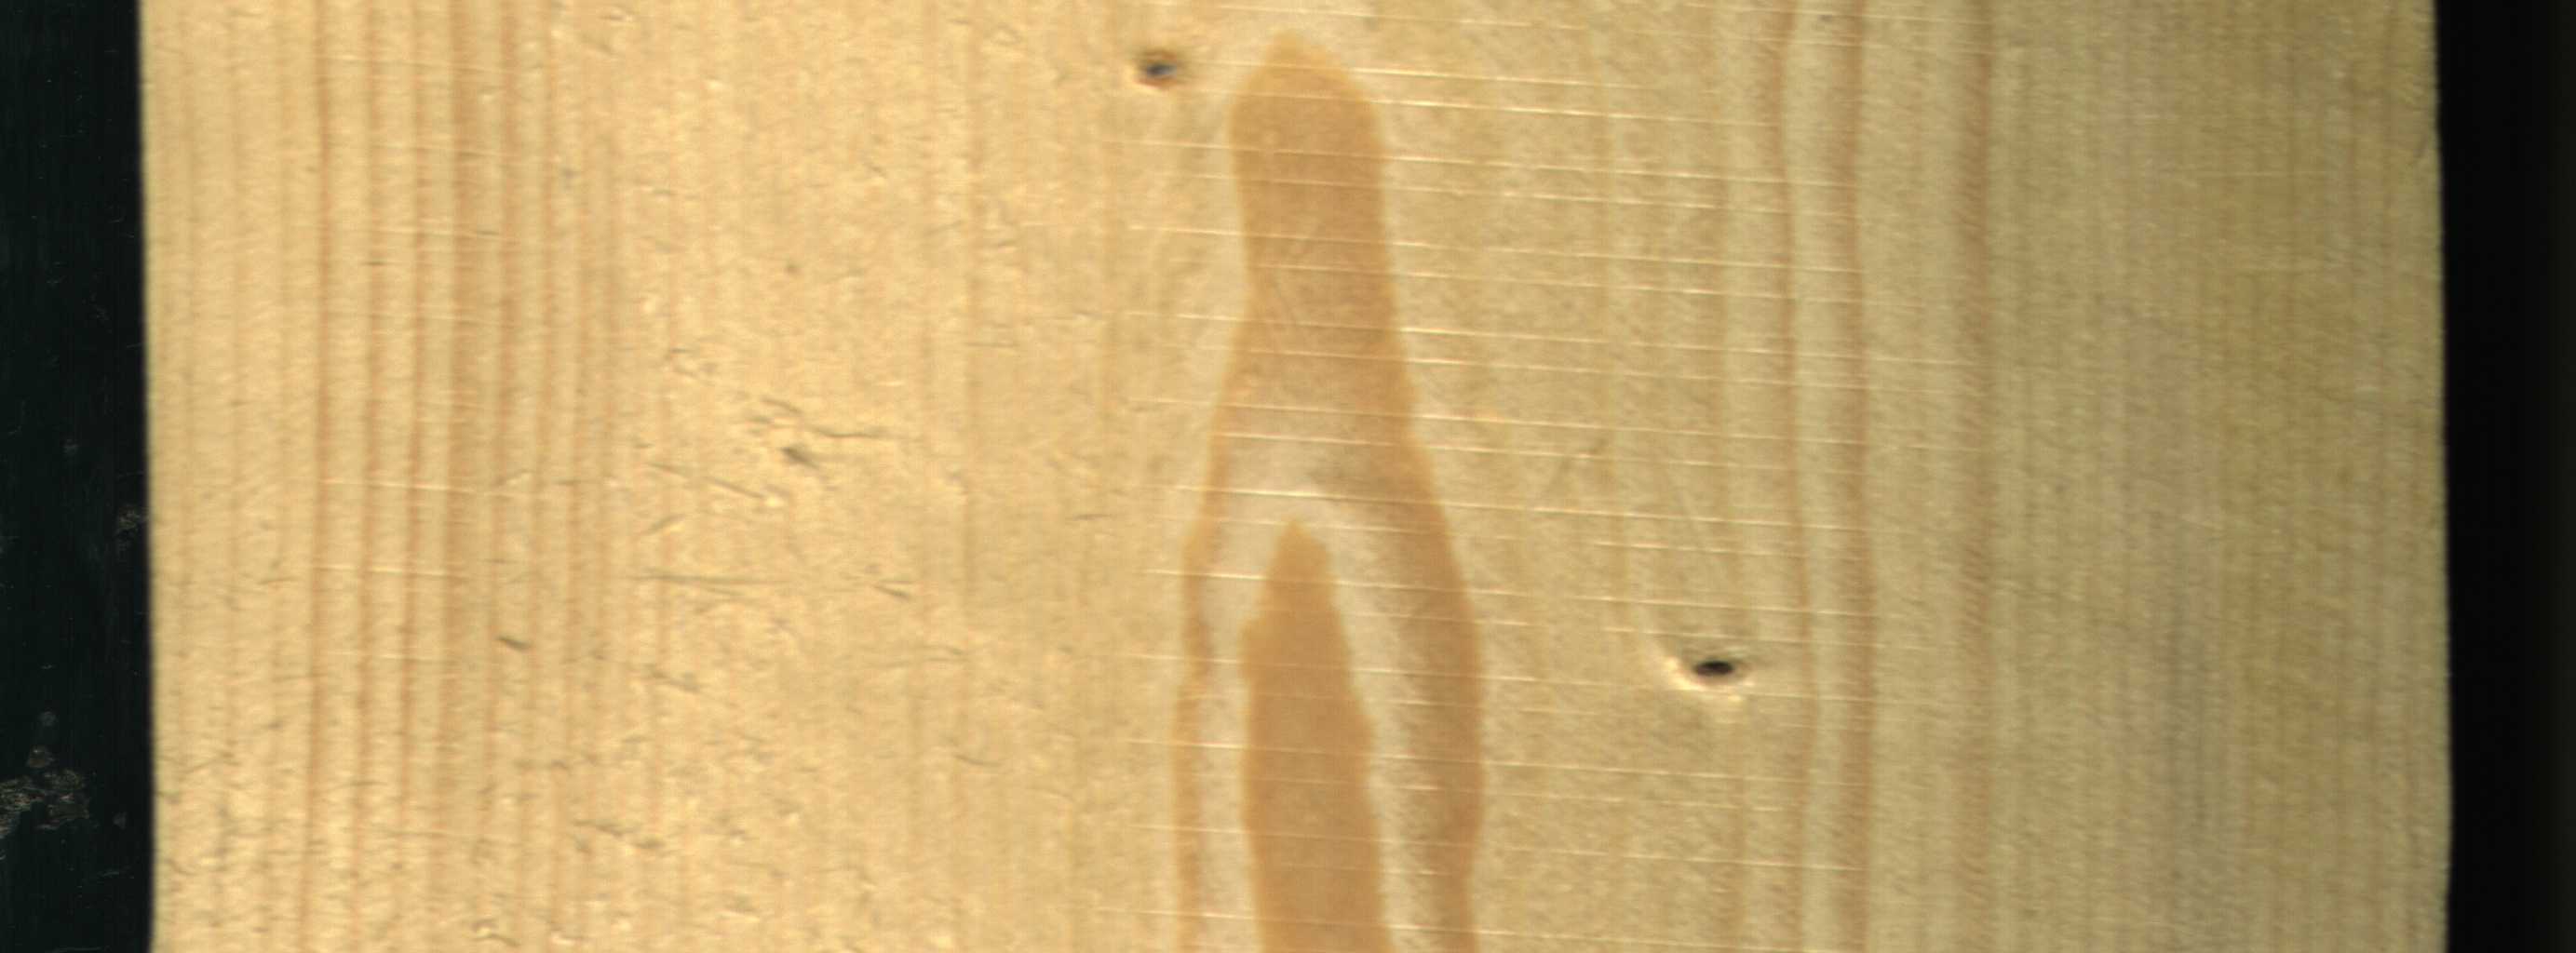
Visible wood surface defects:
Dead_Knot
Live_Knot